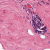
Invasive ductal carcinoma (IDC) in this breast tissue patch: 0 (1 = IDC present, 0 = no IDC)